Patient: sex F, age 48
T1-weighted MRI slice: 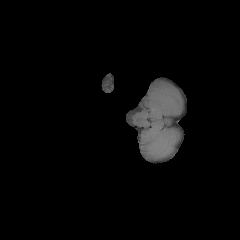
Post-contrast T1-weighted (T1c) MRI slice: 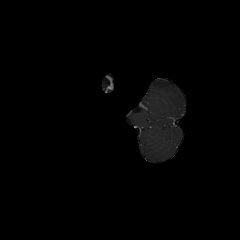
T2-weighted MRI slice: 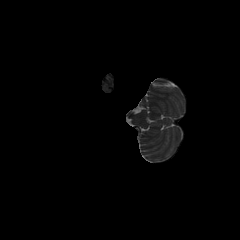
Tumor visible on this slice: no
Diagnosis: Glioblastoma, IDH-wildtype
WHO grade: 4